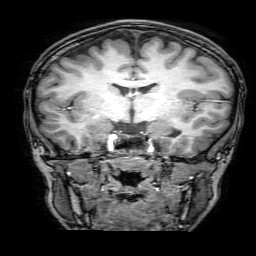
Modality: T1w
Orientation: sagittal
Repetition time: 0.00828 s
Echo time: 0.00388 s